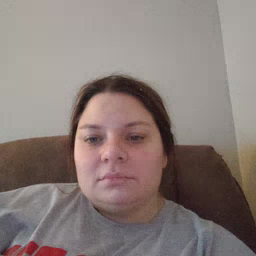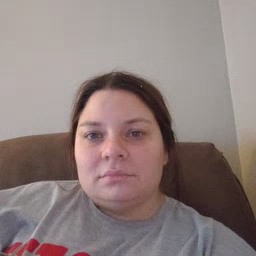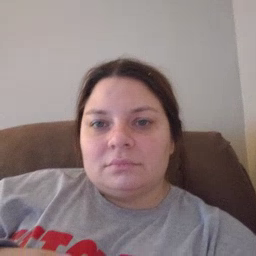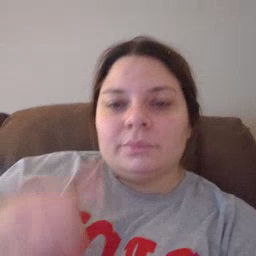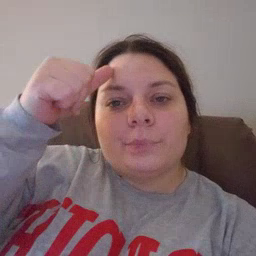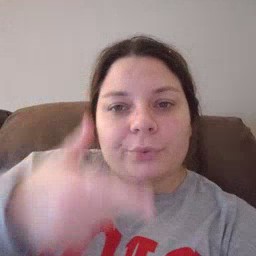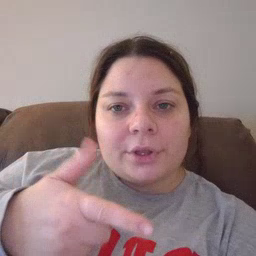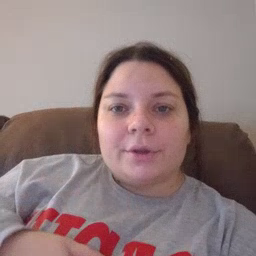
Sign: brother